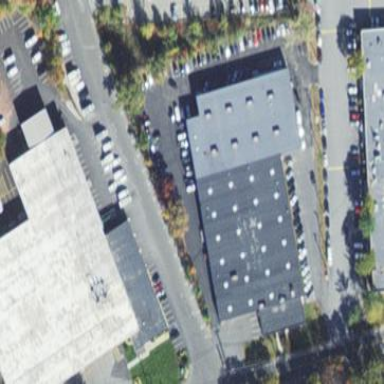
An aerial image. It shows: Commercial building.